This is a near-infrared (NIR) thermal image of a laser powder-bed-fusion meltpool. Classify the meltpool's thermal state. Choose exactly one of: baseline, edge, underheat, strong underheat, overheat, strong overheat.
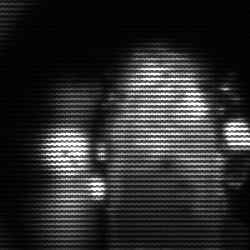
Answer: strong underheat